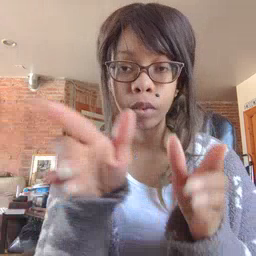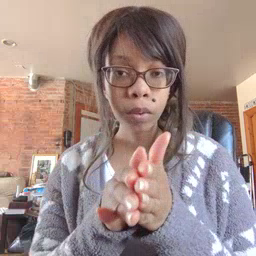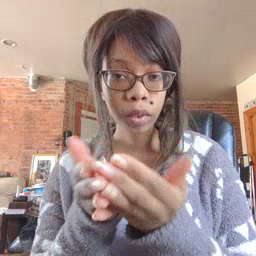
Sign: book